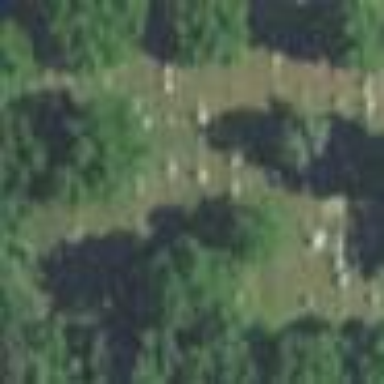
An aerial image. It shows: Cemetery.